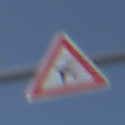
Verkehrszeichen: FlugbetriebRechts
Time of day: Midday
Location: Outdoor (Nature)
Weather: Clear
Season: NotSpecified
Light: Natural